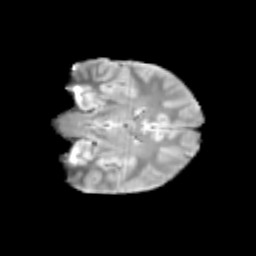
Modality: T2w
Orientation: coronal
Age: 12
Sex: male
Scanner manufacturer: siemens
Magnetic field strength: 3 T
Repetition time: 3.8 s
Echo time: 0.07 s